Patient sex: M
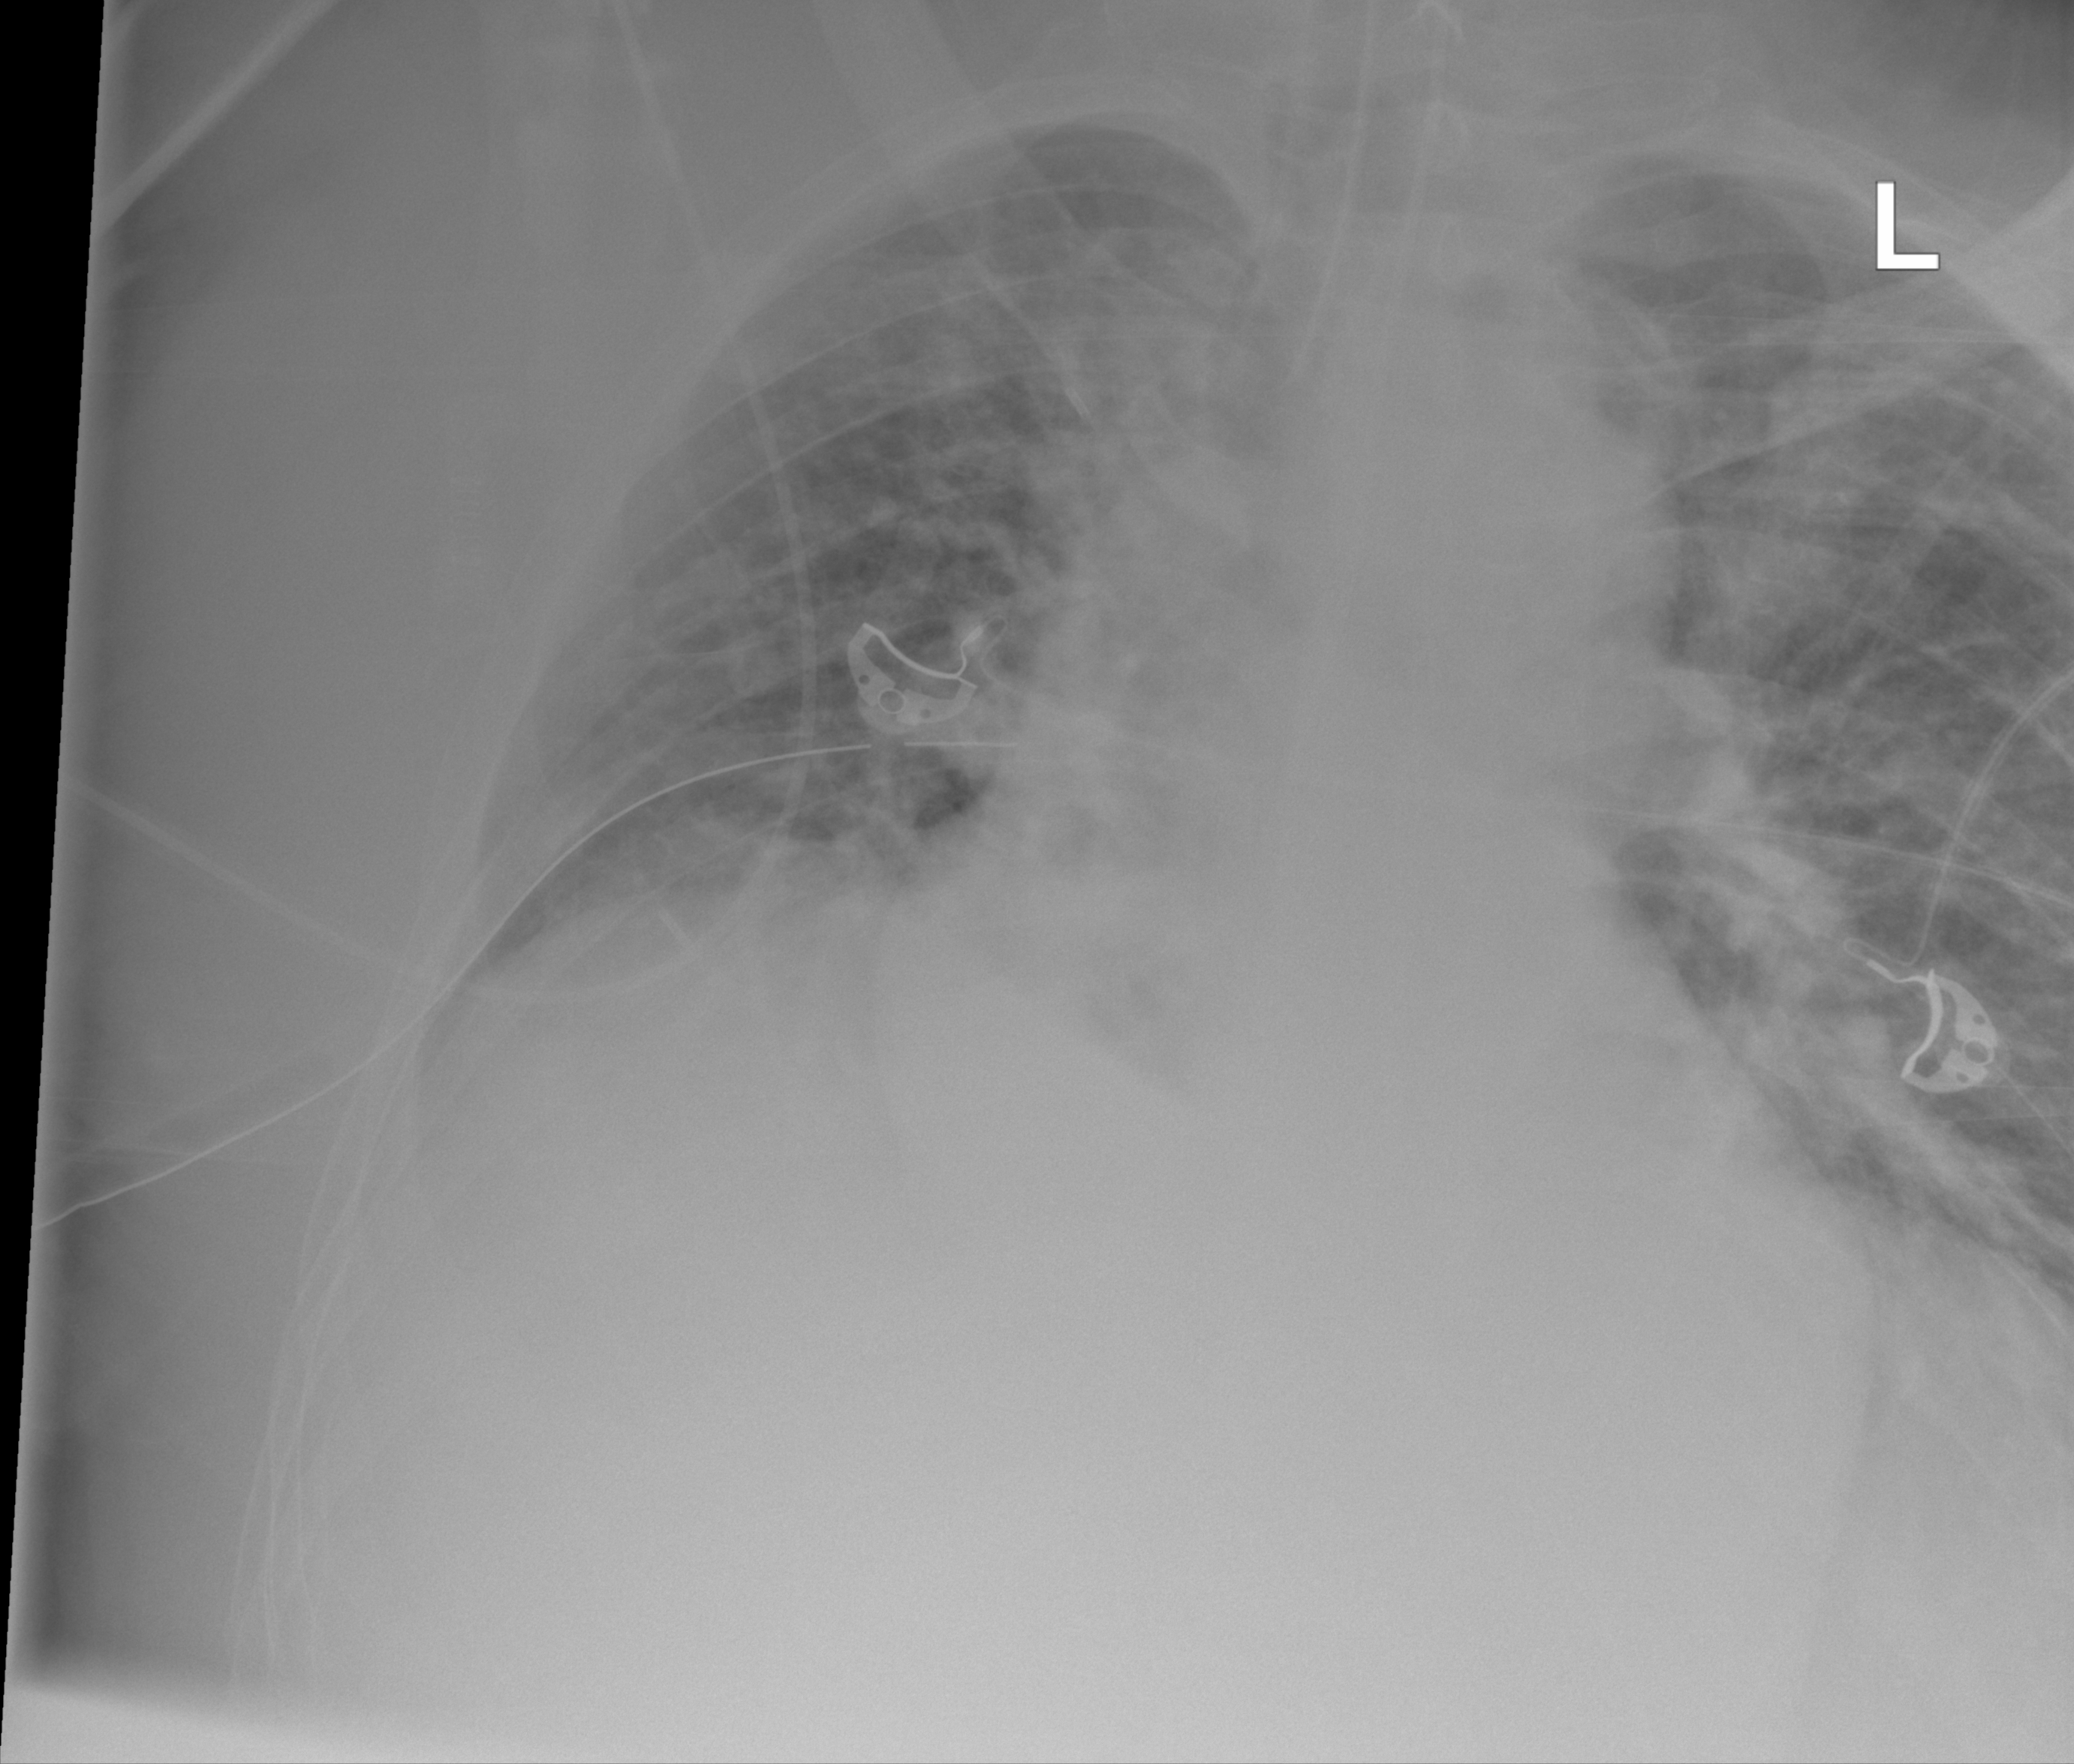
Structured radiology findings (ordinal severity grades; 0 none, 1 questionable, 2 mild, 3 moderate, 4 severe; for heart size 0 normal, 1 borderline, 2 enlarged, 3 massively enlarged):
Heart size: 0
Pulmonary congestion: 1
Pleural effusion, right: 0
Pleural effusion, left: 0
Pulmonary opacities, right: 1
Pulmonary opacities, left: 0
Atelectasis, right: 2
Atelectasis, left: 0